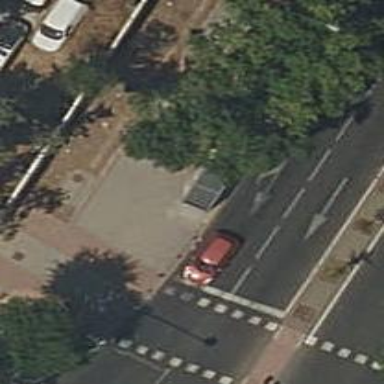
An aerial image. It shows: Bus stop with platform for public transport.